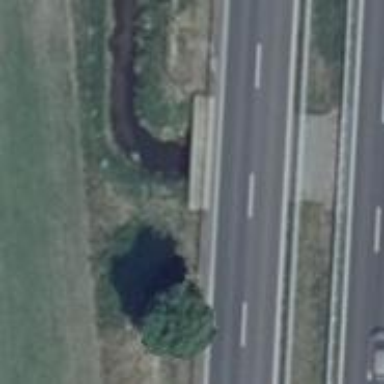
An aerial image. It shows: Culvert tunnel.